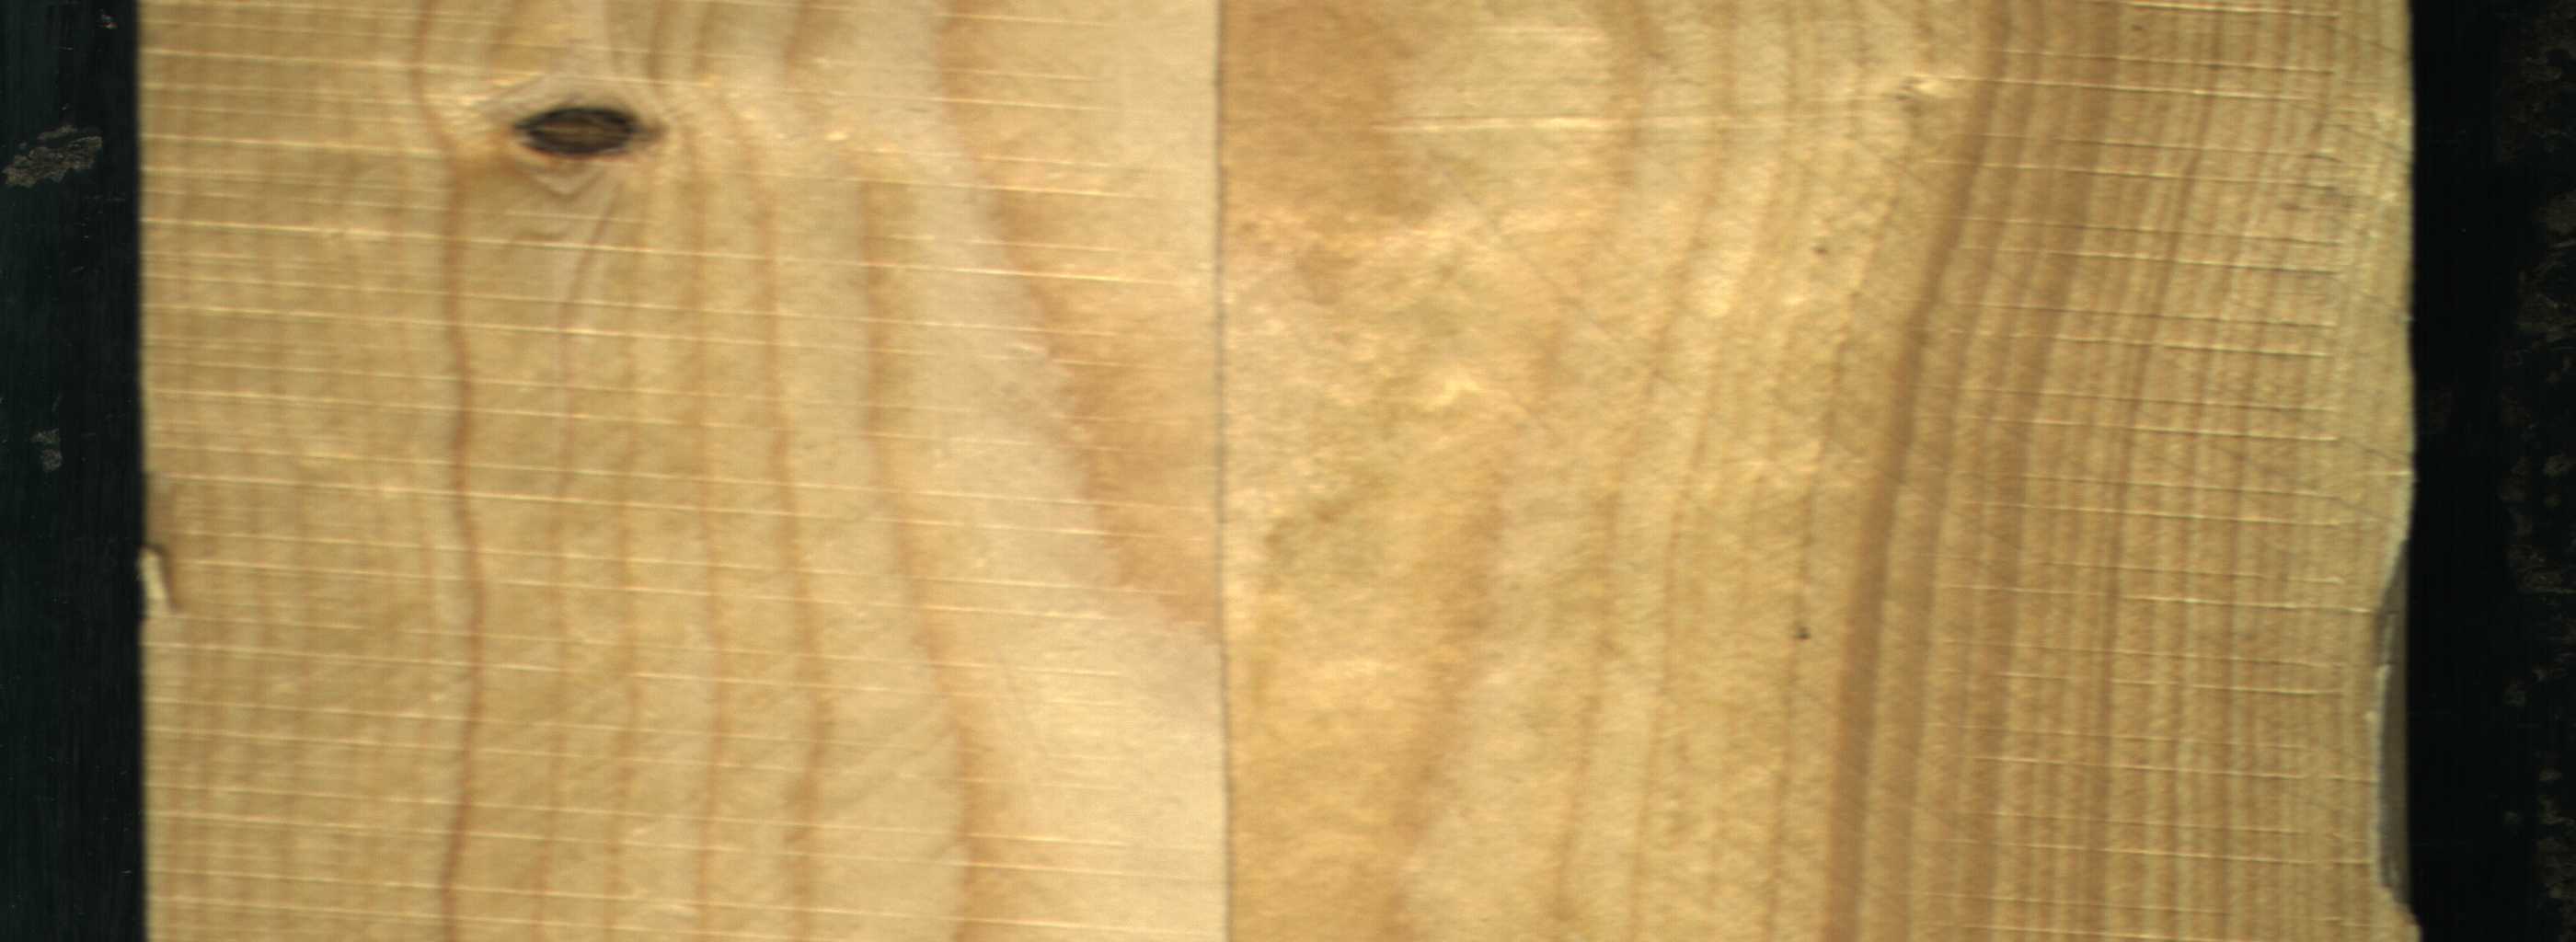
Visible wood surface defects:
Dead_Knot